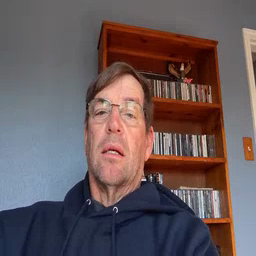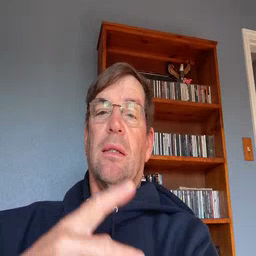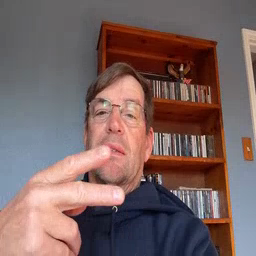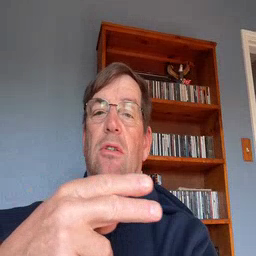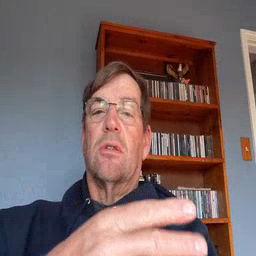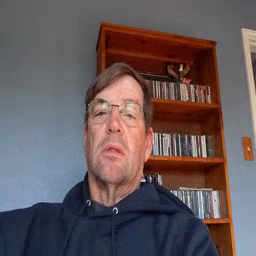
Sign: scissors